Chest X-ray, PA view. Patient: 48 years old, sex M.
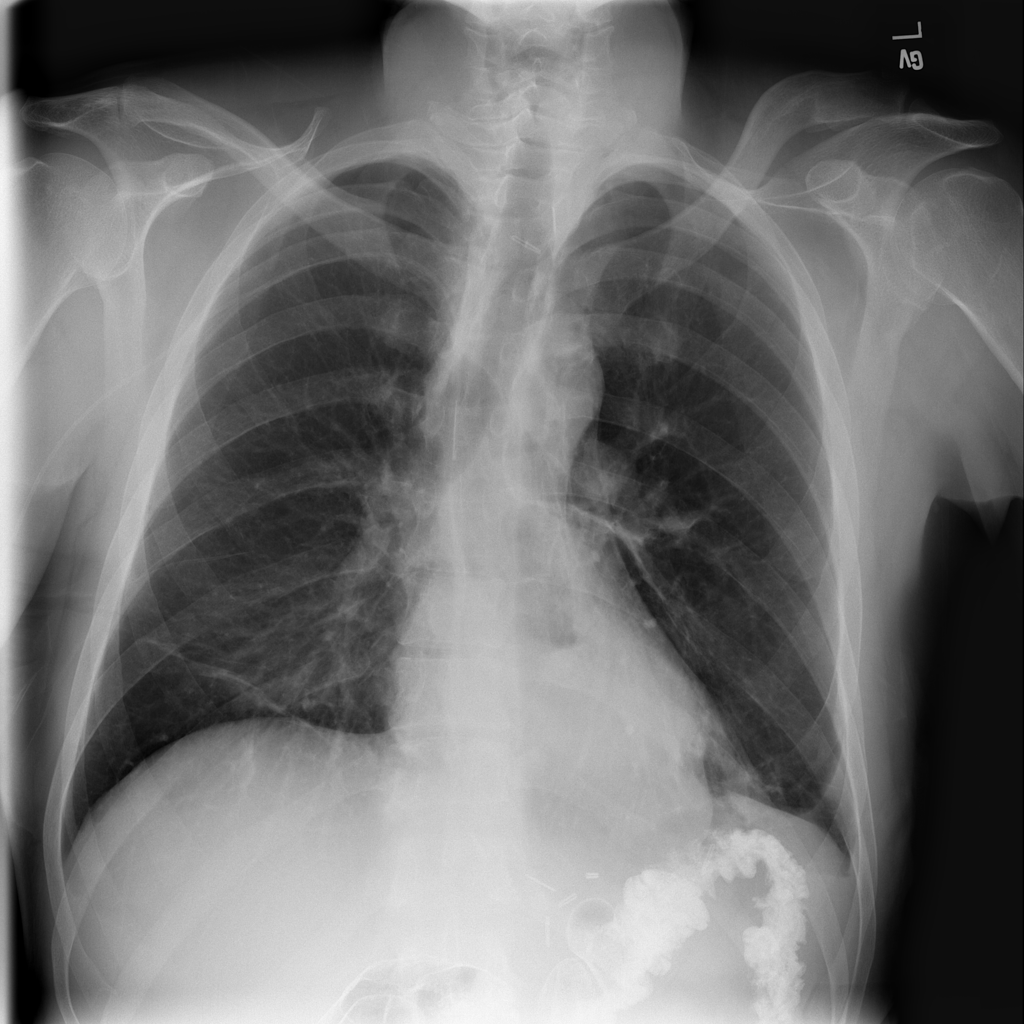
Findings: Atelectasis